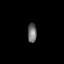
Tissue: prostate
Cell type: T cells
Senescence score: 0.3543
Nuclear area (px): 167
Mean DAPI intensity: 114.371